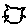
Label: cat